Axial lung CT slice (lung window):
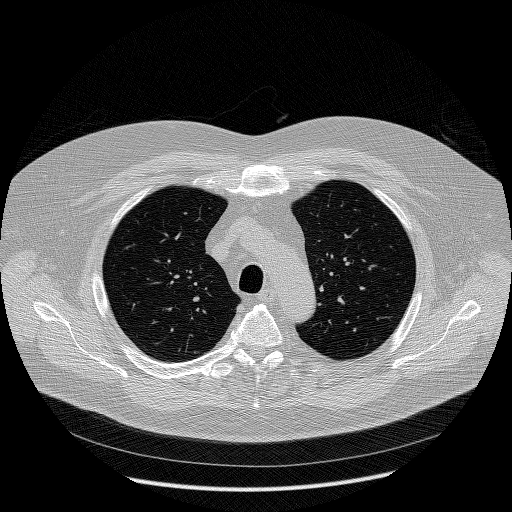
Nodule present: no